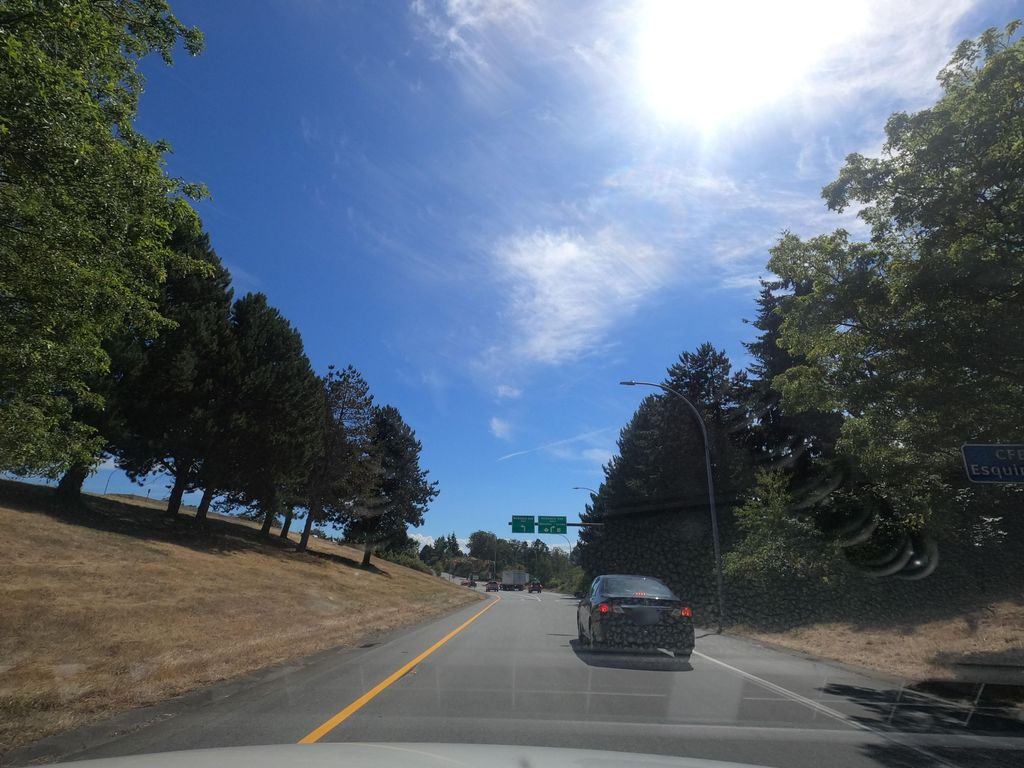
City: victoria